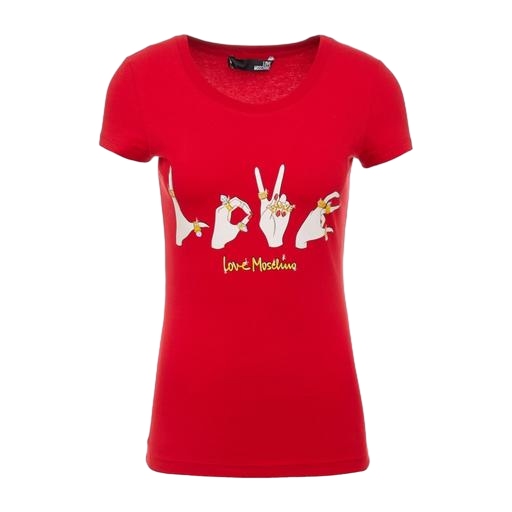
red printed t-shirt only macy, multicolor love t-shirt, red graphic tee, white background